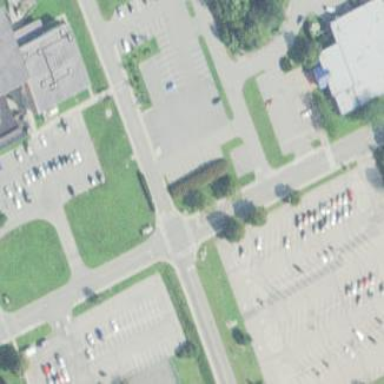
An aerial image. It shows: Parking area with surface.